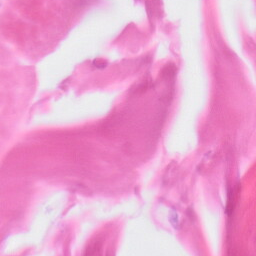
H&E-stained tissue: Skin